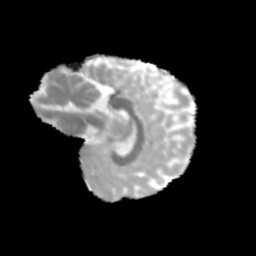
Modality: MD
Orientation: sagittal
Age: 11
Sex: male
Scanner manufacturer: siemens
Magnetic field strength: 3 T
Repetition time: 3.8 s
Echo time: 0.07 s